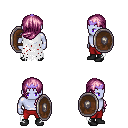
a pixel art fantasy rpg character, male body template, dark elf, purple skin, white tattered cape, red pants, pink left-swept hairstyle, purple tiara, black shoes, shield, four views (front, back, left, right), 2x2 character sprite sheet, small pixel art, hard edges, no anti-aliasing